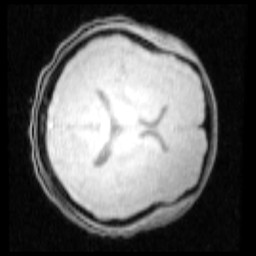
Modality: PDw
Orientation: axial
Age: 20
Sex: female
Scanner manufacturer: siemens
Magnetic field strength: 3 T
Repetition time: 0.25 s
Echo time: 0.00103 s